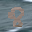
Label: 8